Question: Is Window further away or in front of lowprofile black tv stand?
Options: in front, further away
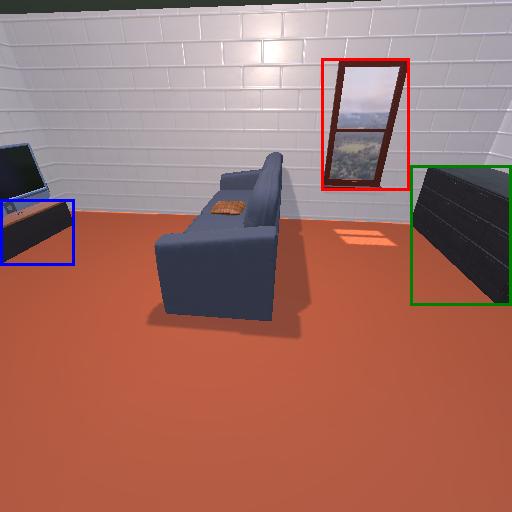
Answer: in front